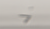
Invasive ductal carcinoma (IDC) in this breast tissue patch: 0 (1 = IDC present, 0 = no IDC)